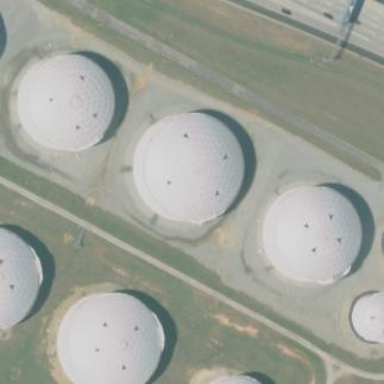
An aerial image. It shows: Storage tank created as man-made structure.